Question: So I've been working on a HTML5 iPad application for work and have come across a problem. I didn't have access to an iPad whilst first working on this app and relied on desktop Safari to get my app quickly together (probably not the best thing, anyhow...)
I'm having to rely on a input range for a part of the interface. After seeing that HTML5 had a range input, I was happy as this is just what I needed. I even managed to style it up to exactly what was designed:

This is great! ...until I actually tried it on an iPad and it doesn't work. Just shows a text input. I'm now wondering what to do... I do need a slider, something that when dragged, it spits out the data. Obviously needs to work with touch. After looking around all over the web, there doesn't seem to be a solid solution.
What do you guys suggest here? What's the proper way of coding up a working touch-friendly slider, just like the native HTML5 one that it doesn't support!?
Any ideas/thoughts/knowledge/experience would be greatly appreciated!
James
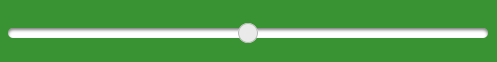
Answer: I have exactly the same problem, only with an iPhone.
This is because Mobile Safari only supports a subset of HTML5. I am using JqTouch which is causing me all manner of issues so do avoid this framework.
Take a look at jquery mobile. Its currently Alpha 3, but has a slider control which works on iOS.
Hope this helps you a little.